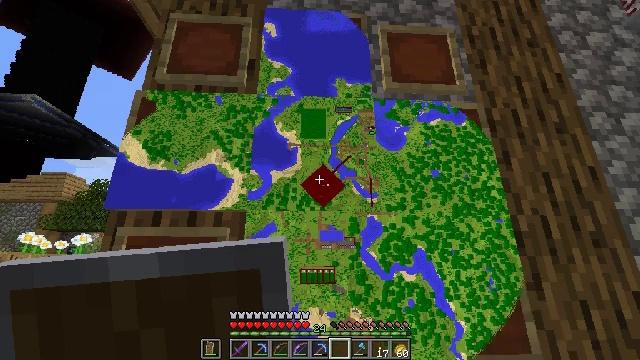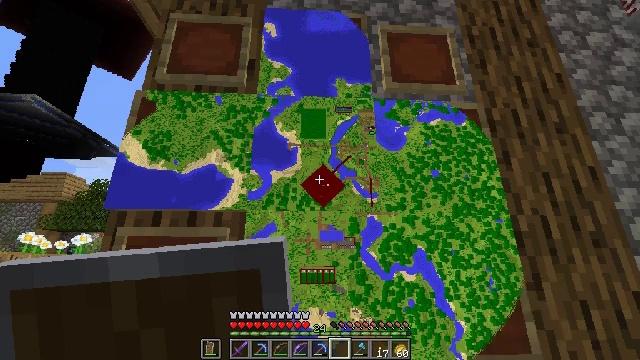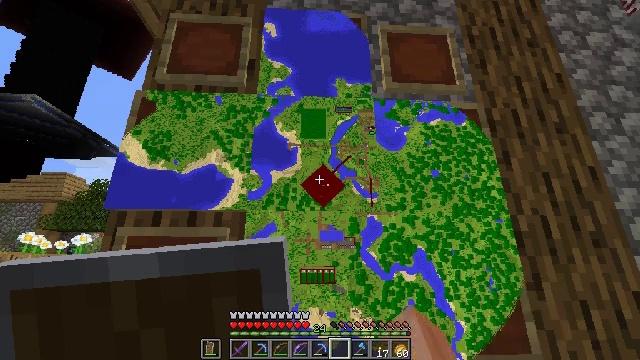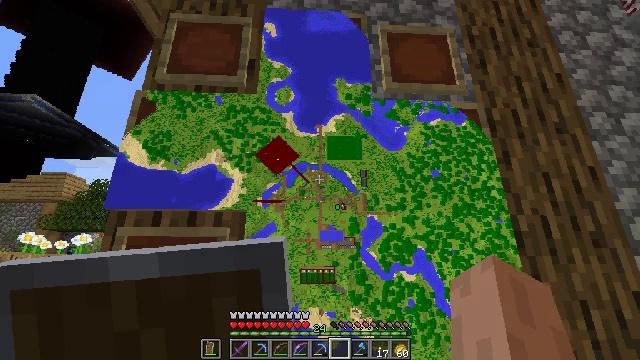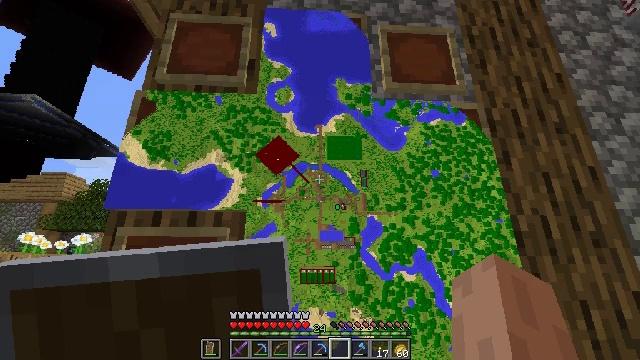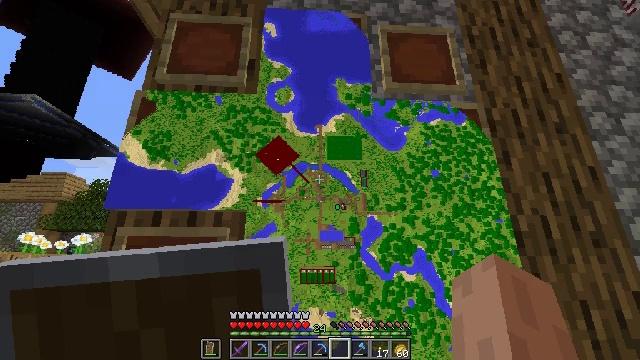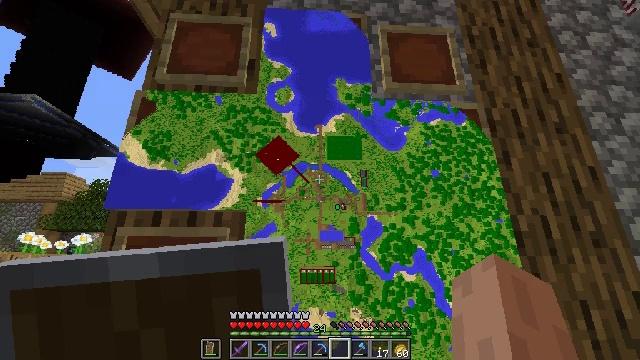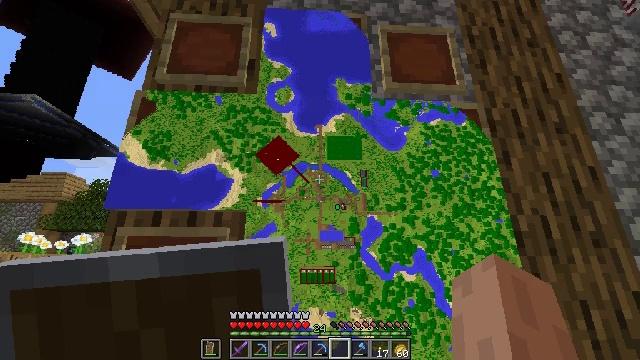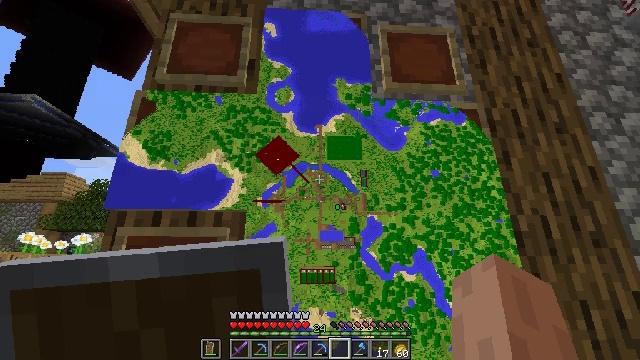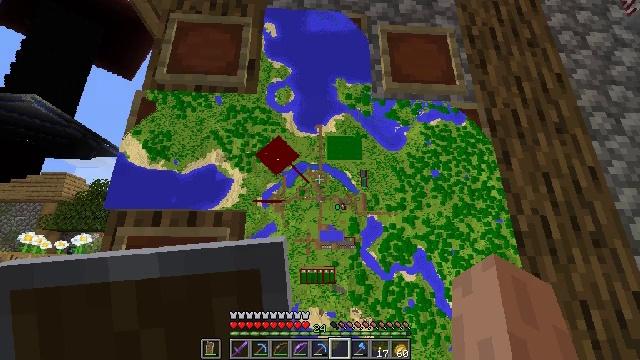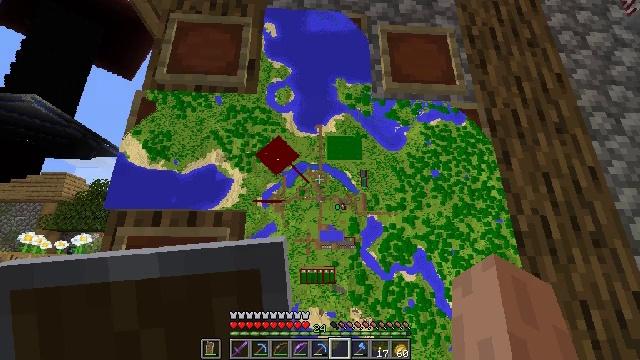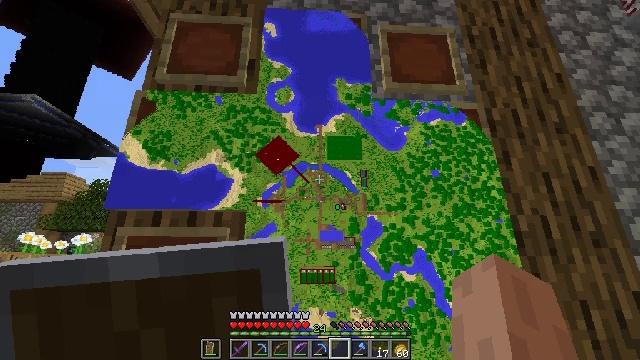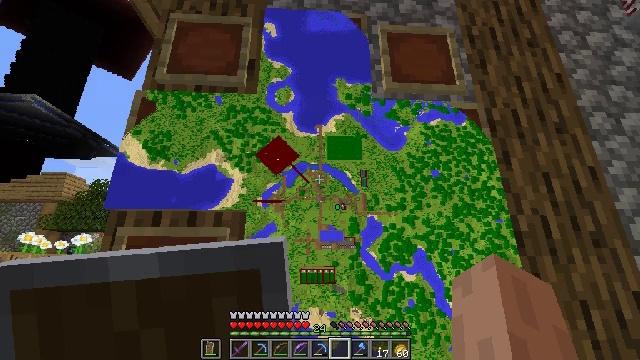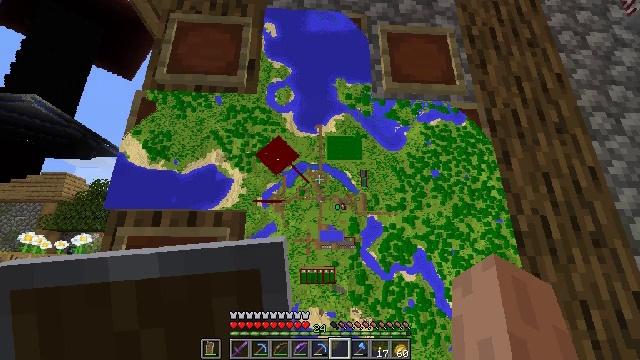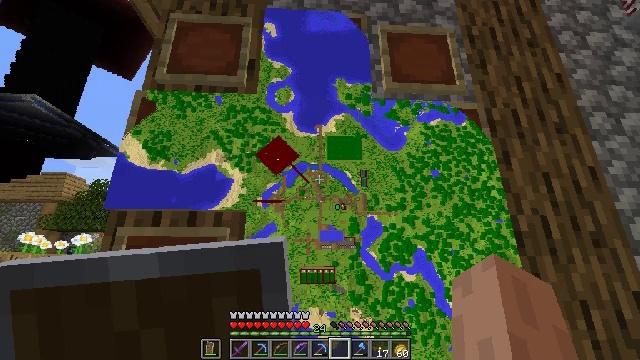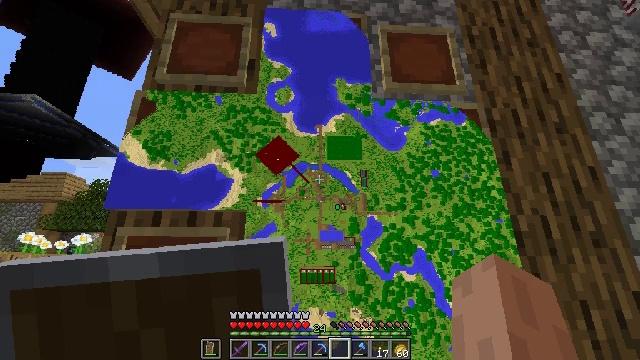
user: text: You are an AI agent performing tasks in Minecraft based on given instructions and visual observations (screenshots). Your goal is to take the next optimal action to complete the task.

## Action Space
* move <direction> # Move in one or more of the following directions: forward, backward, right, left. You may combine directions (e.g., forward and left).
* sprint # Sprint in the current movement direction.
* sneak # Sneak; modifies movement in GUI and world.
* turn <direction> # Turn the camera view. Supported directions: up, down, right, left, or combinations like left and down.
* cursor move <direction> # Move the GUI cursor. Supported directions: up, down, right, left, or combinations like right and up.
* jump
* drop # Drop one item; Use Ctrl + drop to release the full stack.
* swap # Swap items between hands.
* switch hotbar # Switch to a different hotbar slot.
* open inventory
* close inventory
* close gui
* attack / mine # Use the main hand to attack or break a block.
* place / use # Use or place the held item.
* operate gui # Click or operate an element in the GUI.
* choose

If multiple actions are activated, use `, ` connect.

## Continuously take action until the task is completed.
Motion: motion action
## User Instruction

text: Craft a compass.
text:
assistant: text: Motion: no_op
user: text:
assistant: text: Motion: no_op
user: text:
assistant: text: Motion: no_op
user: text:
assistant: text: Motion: no_op
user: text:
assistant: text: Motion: no_op
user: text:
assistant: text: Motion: no_op
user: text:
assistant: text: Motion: no_op
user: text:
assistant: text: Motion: no_op
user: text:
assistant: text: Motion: no_op
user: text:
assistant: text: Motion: no_op
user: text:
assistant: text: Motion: no_op
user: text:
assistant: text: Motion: no_op
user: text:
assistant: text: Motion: no_op
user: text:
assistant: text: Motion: no_op
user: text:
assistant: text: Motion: no_op
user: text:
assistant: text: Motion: no_op
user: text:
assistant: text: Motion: no_op
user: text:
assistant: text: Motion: no_op
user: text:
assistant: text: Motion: no_op
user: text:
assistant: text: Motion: no_op
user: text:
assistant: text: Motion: no_op
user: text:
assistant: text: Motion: no_op
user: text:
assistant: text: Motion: no_op
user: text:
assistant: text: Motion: no_op
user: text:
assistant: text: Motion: no_op
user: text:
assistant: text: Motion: no_op
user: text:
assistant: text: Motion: no_op
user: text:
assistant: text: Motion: no_op
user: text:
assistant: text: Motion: no_op
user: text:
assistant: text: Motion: no_op